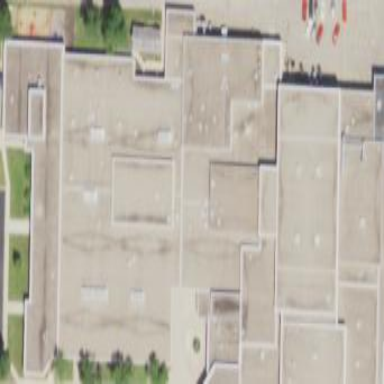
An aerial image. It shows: School building.